Field crop: maize
Growth stage: 2
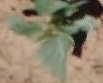
Species: datura